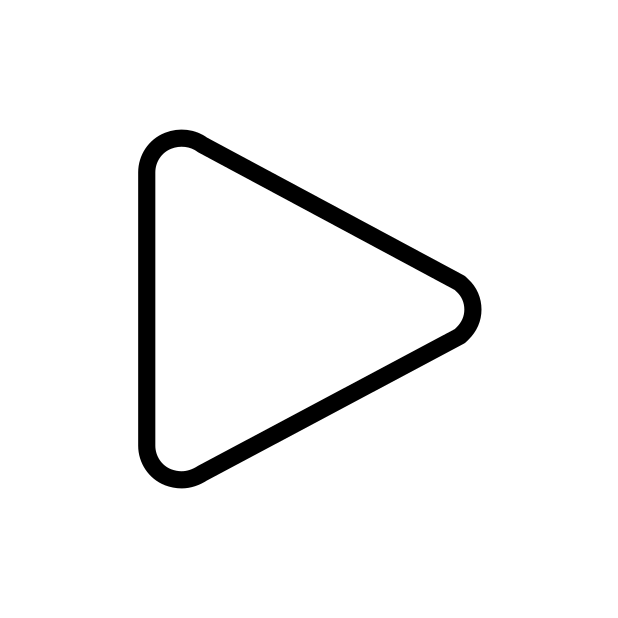
play button